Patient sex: F
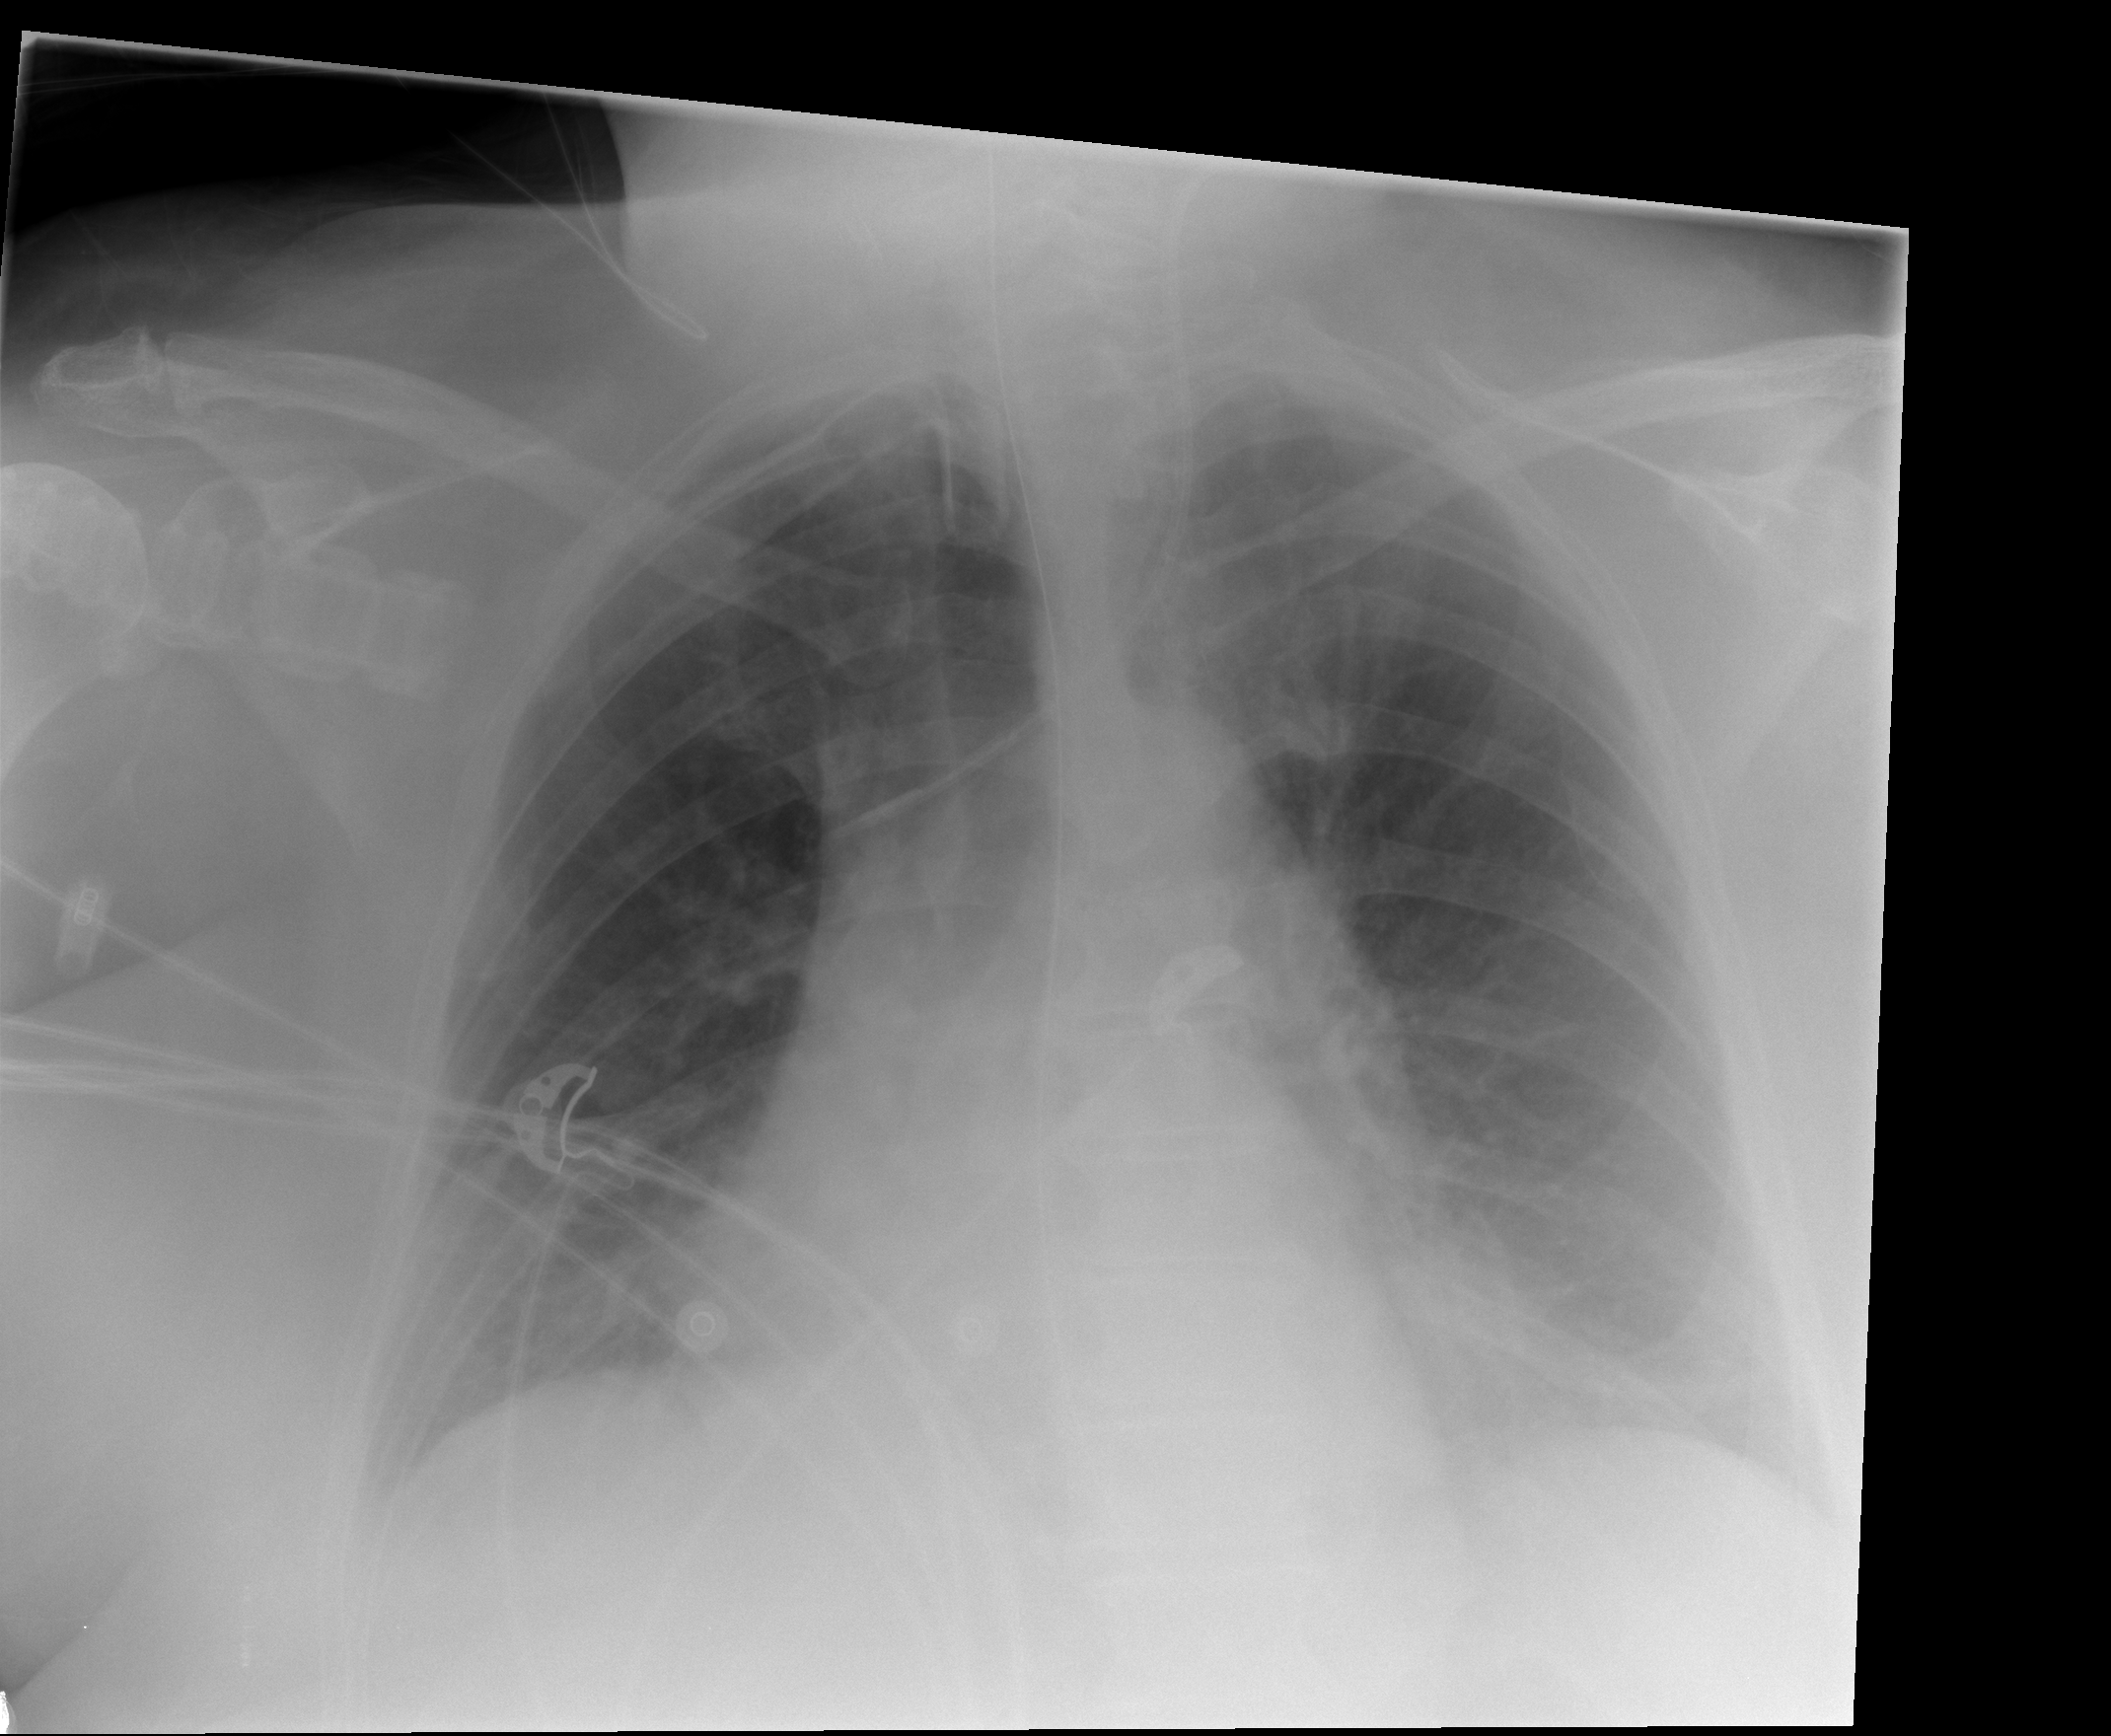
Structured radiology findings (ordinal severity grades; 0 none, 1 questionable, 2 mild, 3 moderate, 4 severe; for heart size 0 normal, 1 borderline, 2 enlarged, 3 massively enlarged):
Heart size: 1
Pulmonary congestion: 2
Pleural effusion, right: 1
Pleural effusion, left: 1
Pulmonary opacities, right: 0
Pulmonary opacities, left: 0
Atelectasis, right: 0
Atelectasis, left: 2